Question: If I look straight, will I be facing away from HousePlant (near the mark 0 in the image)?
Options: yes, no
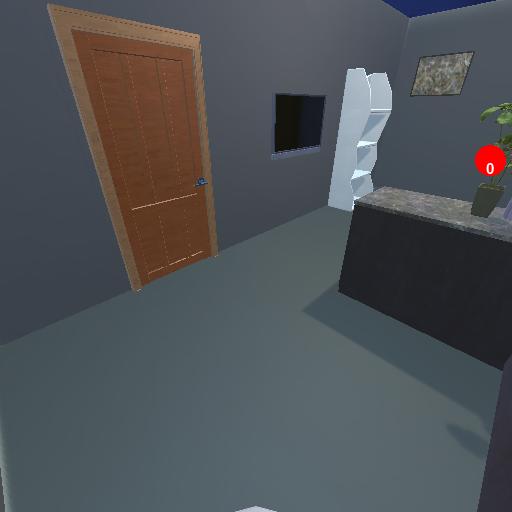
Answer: yes